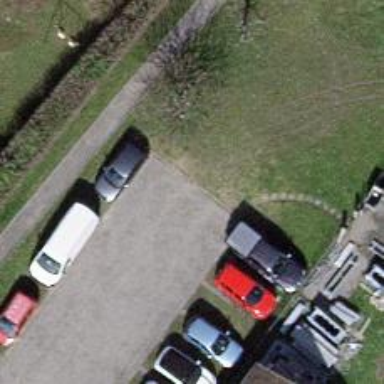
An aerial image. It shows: Driveway leading to service road.